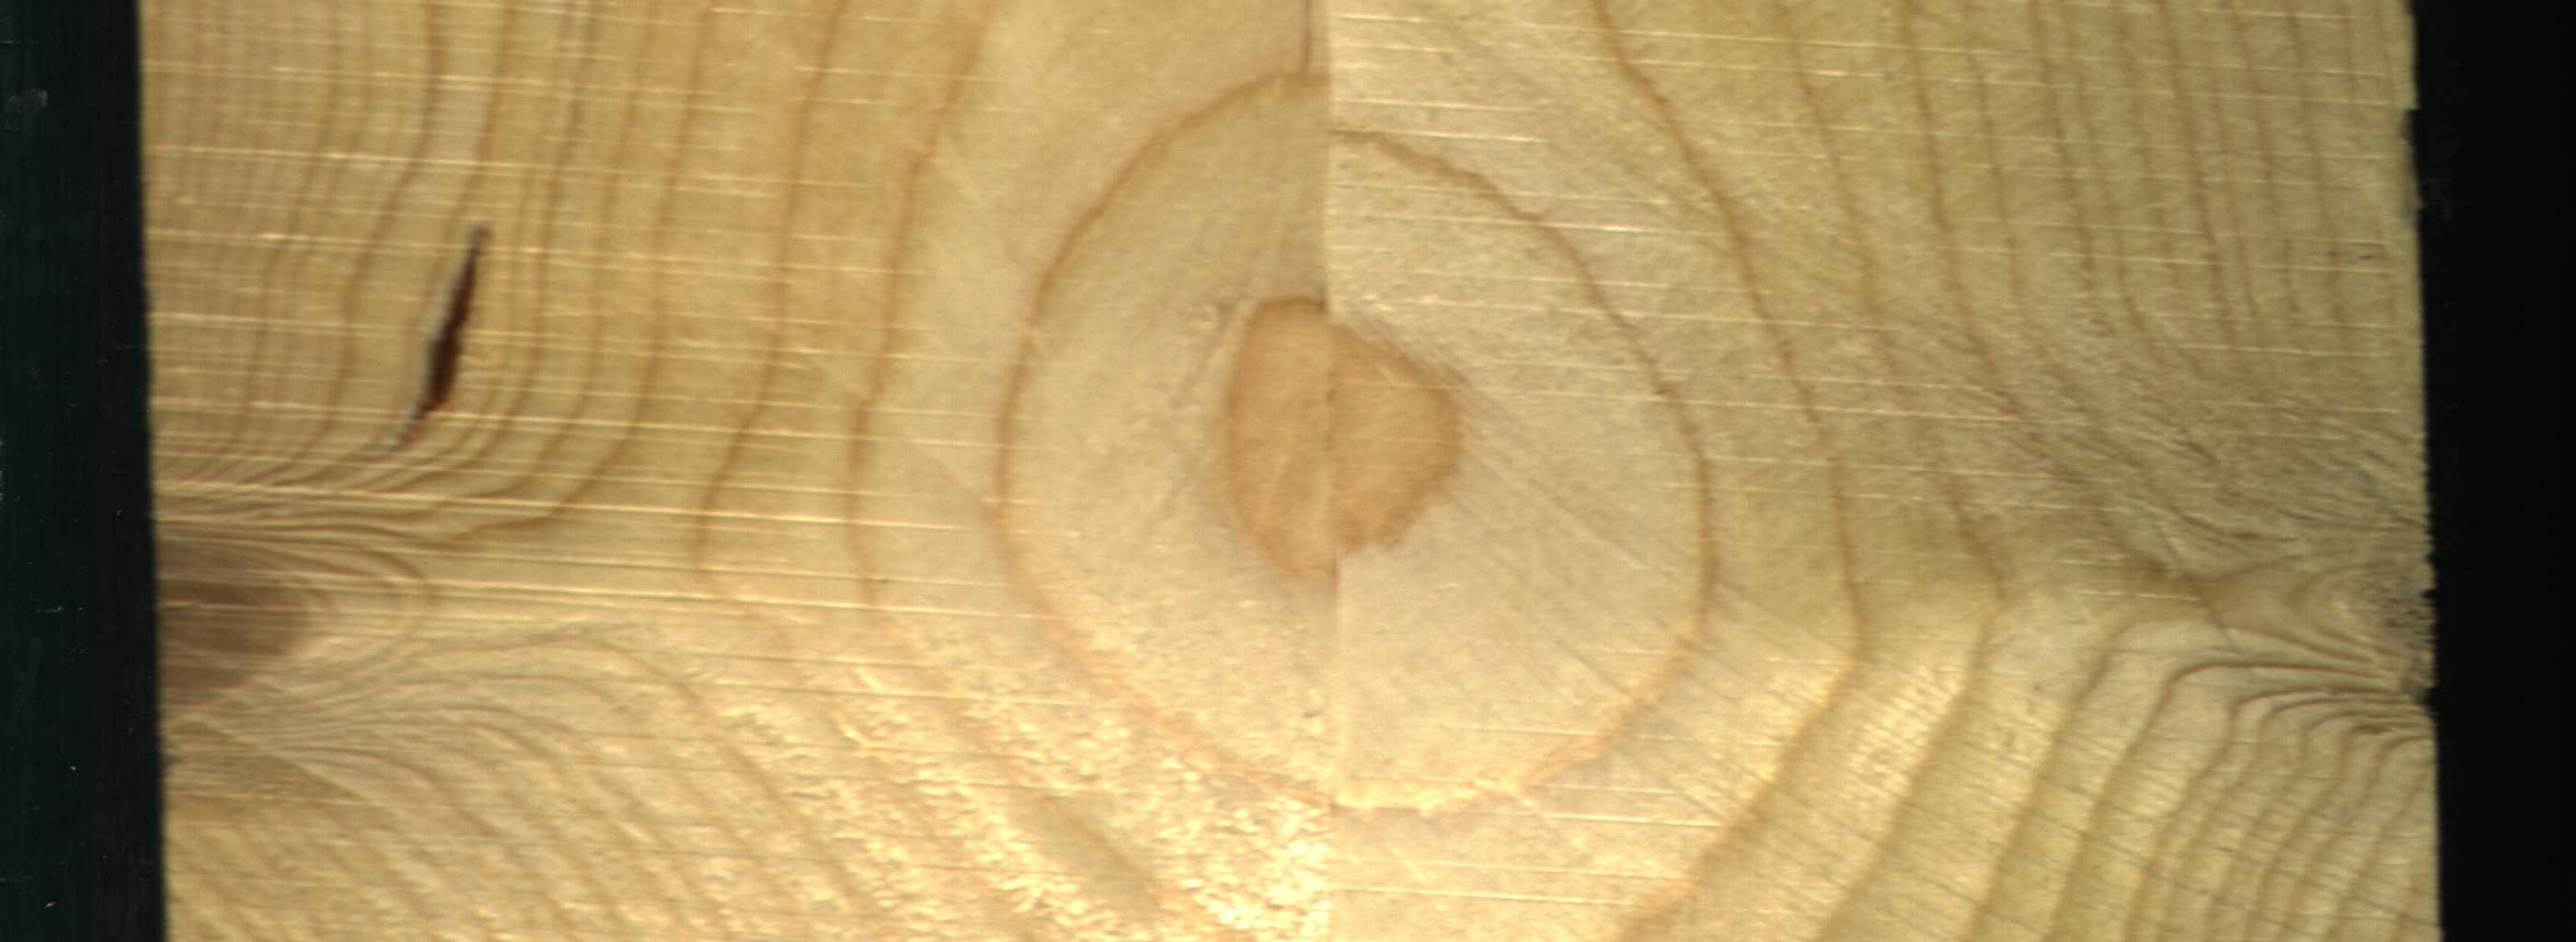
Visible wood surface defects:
resin
Live_Knot